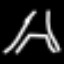
Label: The Eiffel Tower